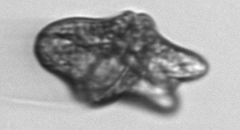
Label: Akashiwo